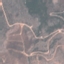
Land use / land cover class: HerbaceousVegetation